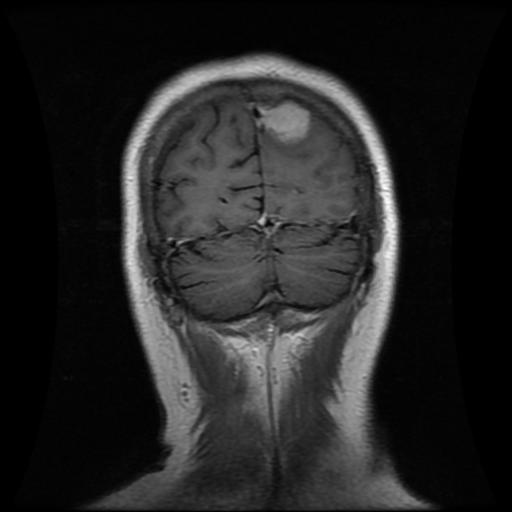
Label: meningioma